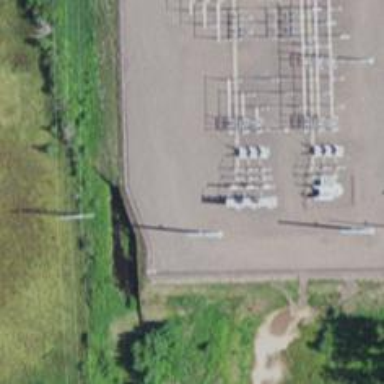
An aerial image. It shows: Switch for power supply.